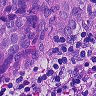
Metastatic tissue present: yes